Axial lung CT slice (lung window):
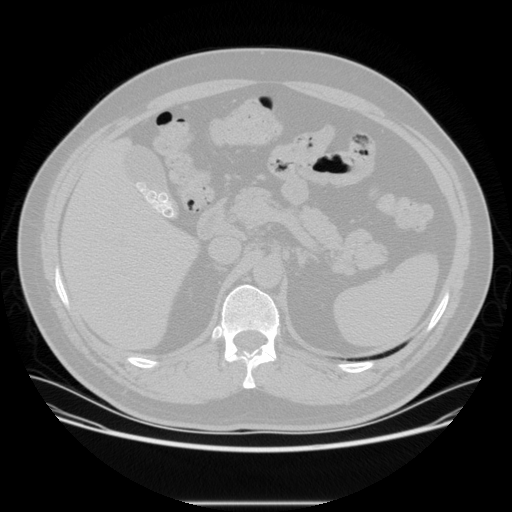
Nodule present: no